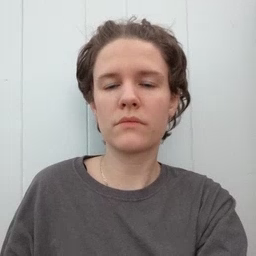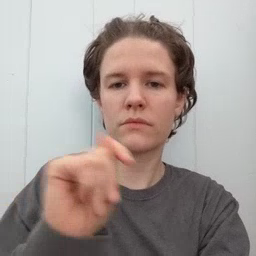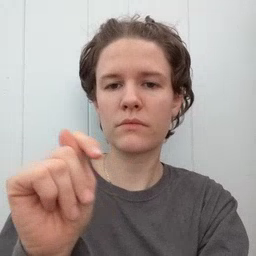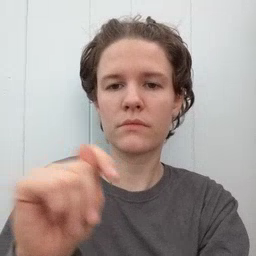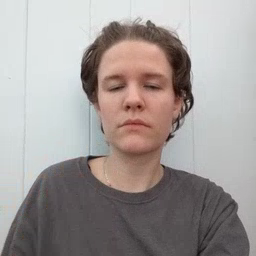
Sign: potty